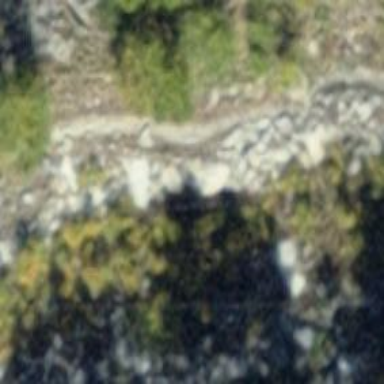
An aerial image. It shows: Path.